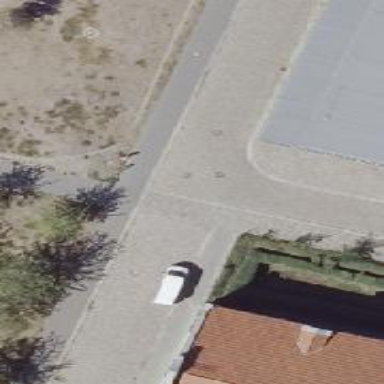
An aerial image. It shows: Asphalt footway.